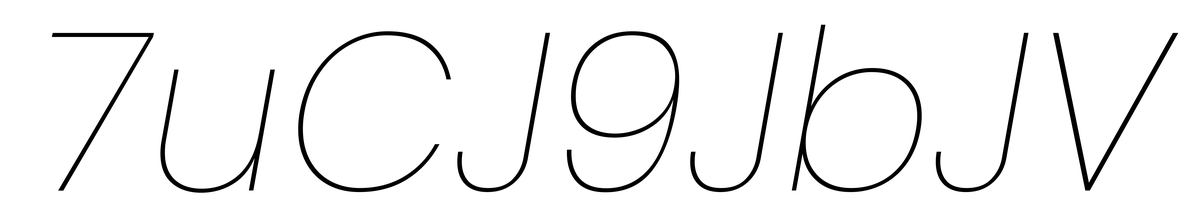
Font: Poppins-ThinItalic